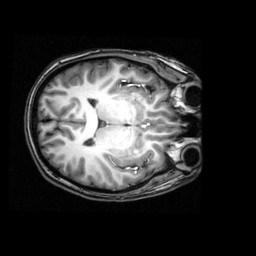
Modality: T1w
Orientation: axial
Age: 20
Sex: female
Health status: healthy
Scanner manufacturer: philips
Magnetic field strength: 3 T
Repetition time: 0.008 s
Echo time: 0.0037 s